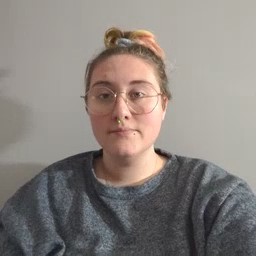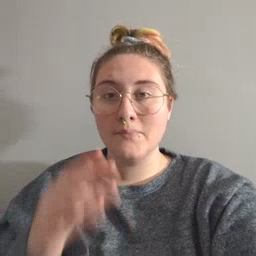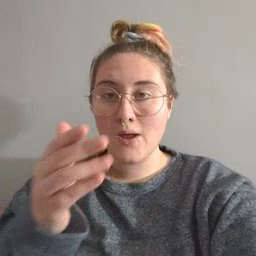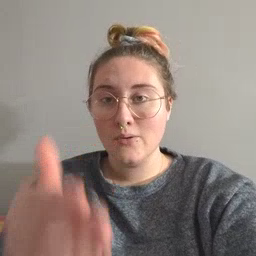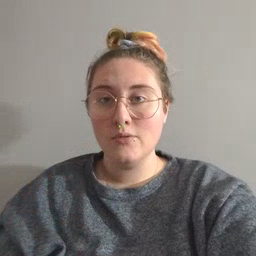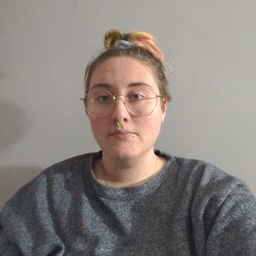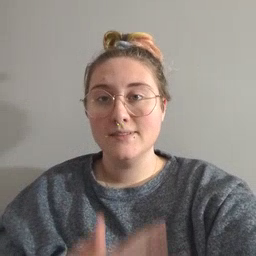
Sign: boat